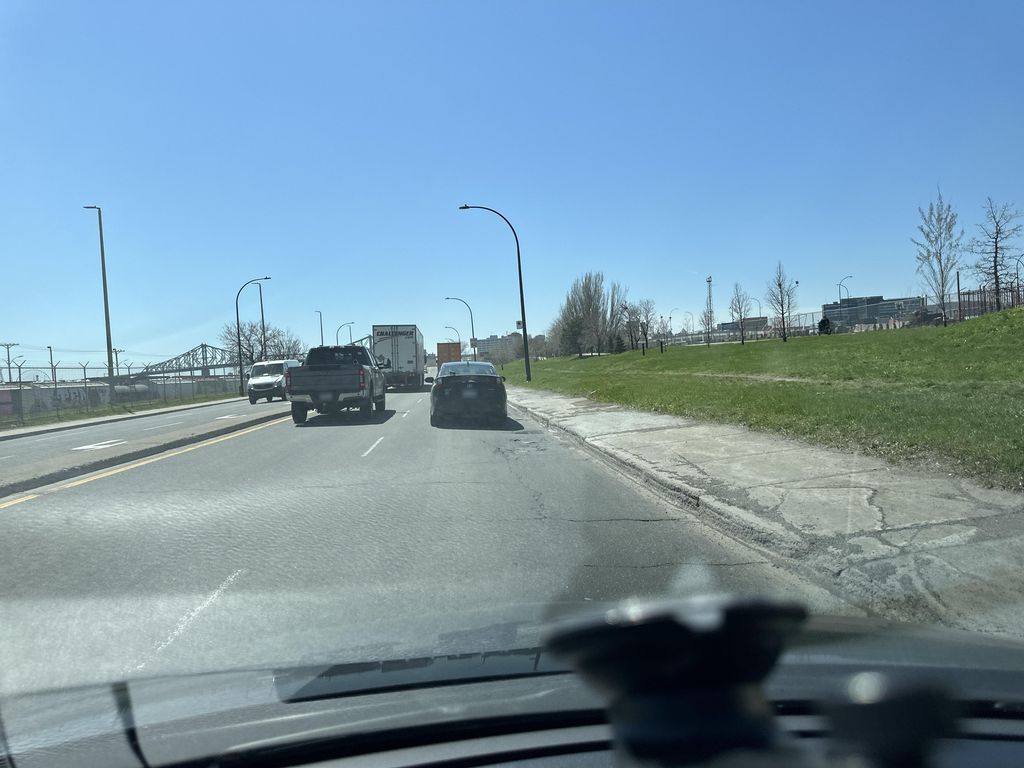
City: montreal